Question: I know this exception has been discussed over and over again, but somehow I cant manage to solve the problem.
I've made an app(BeerOrNoBeer Drinkinggame) a while ago and published it on the Google Play Store, but after I've switched to a new Laptop I can't make it work properly.
The App launches into the Menu and even into the GameActivity and AboutActivity. But when I try to open the SendBeerBrandActivity or press the OnScreen Backbutton the App forcestops..
I would be incredibly grateful if somebody can help so I can finally make the long awaited update.
I have the entire Code on Github <URL>
This Function Opens the new Activity:
'''
public void sendbeer(){
Intent gosendbeer = new Intent("com.celticwolf.alex.SENDBRAND");
startActivity(gosendbeer);
}
'''
here is the Error Log after pressing the Button to launch "SendBeerBrand".
'''
06-18 23:04:39.945: I/dalvikvm-heap(545): Clamp target GC heap from 24.385MB to 24.000MB
06-18 23:04:39.965: D/dalvikvm(545): GC_FOR_ALLOC freed 970K, 7% free 22837K/24391K, paused 50ms
06-18 23:04:48.096: D/ActionBarSherlock(545): [dispatchOptionsItemSelected] item: Rate this App
06-18 23:04:48.096: D/ActionBarSherlock(545): [callbackOptionsItemSelected] item: Rate this App
06-18 23:04:48.146: D/ActionBarSherlock(545): [callbackOptionsItemSelected] returning true
06-18 23:04:48.146: D/ActionBarSherlock(545): [dispatchOptionsItemSelected] returning true
06-18 23:11:04.362: D/AndroidRuntime(545): Shutting down VM
06-18 23:11:04.362: W/dalvikvm(545): threadid=1: thread exiting with uncaught exception (group=0x409961f8)
06-18 23:11:04.476: E/AndroidRuntime(545): FATAL EXCEPTION: main
06-18 23:11:04.476: E/AndroidRuntime(545): java.lang.RuntimeException: Unable to instantiate activity ComponentInfo{com.celticwolf.alex/com.celticwolf.alex.Sendbrand}: java.lang.ClassNotFoundException: com.celticwolf.alex.Sendbrand
06-18 23:11:04.476: E/AndroidRuntime(545): at android.app.ActivityThread.performLaunchActivity(ActivityThread.java:1879)
06-18 23:11:04.476: E/AndroidRuntime(545): at android.app.ActivityThread.handleLaunchActivity(ActivityThread.java:1980)
06-18 23:11:04.476: E/AndroidRuntime(545): at android.app.ActivityThread.access$600(ActivityThread.java:122)
06-18 23:11:04.476: E/AndroidRuntime(545): at android.app.ActivityThread$H.handleMessage(ActivityThread.java:1146)
06-18 23:11:04.476: E/AndroidRuntime(545): at android.os.Handler.dispatchMessage(Handler.java:99)
06-18 23:11:04.476: E/AndroidRuntime(545): at android.os.Looper.loop(Looper.java:137)
06-18 23:11:04.476: E/AndroidRuntime(545): at android.app.ActivityThread.main(ActivityThread.java:4340)
06-18 23:11:04.476: E/AndroidRuntime(545): at java.lang.reflect.Method.invokeNative(Native Method)
06-18 23:11:04.476: E/AndroidRuntime(545): at java.lang.reflect.Method.invoke(Method.java:511)
06-18 23:11:04.476: E/AndroidRuntime(545): at com.android.internal.os.ZygoteInit$MethodAndArgsCaller.run(ZygoteInit.java:784)
06-18 23:11:04.476: E/AndroidRuntime(545): at com.android.internal.os.ZygoteInit.main(ZygoteInit.java:551)
06-18 23:11:04.476: E/AndroidRuntime(545): at dalvik.system.NativeStart.main(Native Method)
06-18 23:11:04.476: E/AndroidRuntime(545): Caused by: java.lang.ClassNotFoundException: com.celticwolf.alex.Sendbrand
06-18 23:11:04.476: E/AndroidRuntime(545): at dalvik.system.BaseDexClassLoader.findClass(BaseDexClassLoader.java:61)
06-18 23:11:04.476: E/AndroidRuntime(545): at java.lang.ClassLoader.loadClass(ClassLoader.java:501)
06-18 23:11:04.476: E/AndroidRuntime(545): at java.lang.ClassLoader.loadClass(ClassLoader.java:461)
06-18 23:11:04.476: E/AndroidRuntime(545): at android.app.Instrumentation.newActivity(Instrumentation.java:1023)
06-18 23:11:04.476: E/AndroidRuntime(545): at android.app.ActivityThread.performLaunchActivity(ActivityThread.java:1870)
06-18 23:11:04.476: E/AndroidRuntime(545): ... 11 more
'''
Here is the log after pressing the onScreen Back button on top right:
'''
06-19 13:51:43.743: D/ActionBarSherlock(281): [callbackPrepareOptionsMenu] returning true
06-19 13:51:43.743: W/KeyCharacterMap(281): No keyboard for id -1
06-19 13:51:43.743: W/KeyCharacterMap(281): Using default keymap: /system/usr/keychars/qwerty.kcm.bin
06-19 13:51:43.823: D/dalvikvm(281): GC_FOR_MALLOC freed 4847 objects / 237824 bytes in 58ms
06-19 13:51:43.833: E/Cursor(281): Finalizing a Cursor that has not been deactivated or closed. database = /data/data/com.celticwolf.alex/databases/sqlbeerlist.sqlite, table = null, query = SELECT _id, fakebrand FROM nobeers
06-19 13:51:43.833: E/Cursor(281): android.database.sqlite.DatabaseObjectNotClosedException: Application did not close the cursor or database object that was opened here
06-19 13:51:43.833: E/Cursor(281): at android.database.sqlite.SQLiteCursor.<init>(SQLiteCursor.java:210)
06-19 13:51:43.833: E/Cursor(281): at android.database.sqlite.SQLiteDirectCursorDriver.query(SQLiteDirectCursorDriver.java:53)
06-19 13:51:43.833: E/Cursor(281): at android.database.sqlite.SQLiteDatabase.rawQueryWithFactory(SQLiteDatabase.java:1345)
06-19 13:51:43.833: E/Cursor(281): at android.database.sqlite.SQLiteDatabase.rawQuery(SQLiteDatabase.java:1315)
06-19 13:51:43.833: E/Cursor(281): at com.celticwolf.alex.DataBaseHelper.getnobeers(DataBaseHelper.java:264)
06-19 13:51:43.833: E/Cursor(281): at com.celticwolf.alex.Game.getDatabase(Game.java:182)
06-19 13:51:43.833: E/Cursor(281): at com.celticwolf.alex.Game.onCreate(Game.java:94)
06-19 13:51:43.833: E/Cursor(281): at android.app.Instrumentation.callActivityOnCreate(Instrumentation.java:1047)
06-19 13:51:43.833: E/Cursor(281): at android.app.ActivityThread.performLaunchActivity(ActivityThread.java:2627)
06-19 13:51:43.833: E/Cursor(281): at android.app.ActivityThread.handleLaunchActivity(ActivityThread.java:2679)
06-19 13:51:43.833: E/Cursor(281): at android.app.ActivityThread.access$2300(ActivityThread.java:125)
06-19 13:51:43.833: E/Cursor(281): at android.app.ActivityThread$H.handleMessage(ActivityThread.java:2033)
06-19 13:51:43.833: E/Cursor(281): at android.os.Handler.dispatchMessage(Handler.java:99)
06-19 13:51:43.833: E/Cursor(281): at android.os.Looper.loop(Looper.java:123)
06-19 13:51:43.833: E/Cursor(281): at android.app.ActivityThread.main(ActivityThread.java:4627)
06-19 13:51:43.833: E/Cursor(281): at java.lang.reflect.Method.invokeNative(Native Method)
06-19 13:51:43.833: E/Cursor(281): at java.lang.reflect.Method.invoke(Method.java:521)
06-19 13:51:43.833: E/Cursor(281): at com.android.internal.os.ZygoteInit$MethodAndArgsCaller.run(ZygoteInit.java:868)
06-19 13:51:43.833: E/Cursor(281): at com.android.internal.os.ZygoteInit.main(ZygoteInit.java:626)
06-19 13:51:43.833: E/Cursor(281): at dalvik.system.NativeStart.main(Native Method)
06-19 13:51:43.833: I/dalvikvm(281): Could not find method com.actionbarsherlock.internal.view.menu.ActionMenuItemView.onHoverEvent, referenced from method com.actionbarsherlock.internal.view.menu.ActionMenuItemView.dispatchHoverEvent
06-19 13:51:43.833: W/dalvikvm(281): VFY: unable to resolve virtual method 6350: Lcom/actionbarsherlock/internal/view/menu/ActionMenuItemView;.onHoverEvent (Landroid/view/MotionEvent;)Z
06-19 13:51:43.833: D/dalvikvm(281): VFY: replacing opcode 0x6e at 0x0006
06-19 13:51:43.833: D/dalvikvm(281): VFY: dead code 0x0009-0009 in Lcom/actionbarsherlock/internal/view/menu/ActionMenuItemView;.dispatchHoverEvent (Landroid/view/MotionEvent;)Z
06-19 13:51:43.853: E/Cursor(281): Finalizing a Cursor that has not been deactivated or closed. database = /data/data/com.celticwolf.alex/databases/sqlbeerlist.sqlite, table = null, query = SELECT _id, nobeercountry FROM nobeers
06-19 13:51:43.853: E/Cursor(281): android.database.sqlite.DatabaseObjectNotClosedException: Application did not close the cursor or database object that was opened here
06-19 13:51:43.853: E/Cursor(281): at android.database.sqlite.SQLiteCursor.<init>(SQLiteCursor.java:210)
06-19 13:51:43.853: E/Cursor(281): at android.database.sqlite.SQLiteDirectCursorDriver.query(SQLiteDirectCursorDriver.java:53)
06-19 13:51:43.853: E/Cursor(281): at android.database.sqlite.SQLiteDatabase.rawQueryWithFactory(SQLiteDatabase.java:1345)
06-19 13:51:43.853: E/Cursor(281): at android.database.sqlite.SQLiteDatabase.rawQuery(SQLiteDatabase.java:1315)
06-19 13:51:43.853: E/Cursor(281): at com.celticwolf.alex.DataBaseHelper.getnobeercountries(DataBaseHelper.java:284)
06-19 13:51:43.853: E/Cursor(281): at com.celticwolf.alex.Game.getDatabase(Game.java:181)
06-19 13:51:43.853: E/Cursor(281): at com.celticwolf.alex.Game.onCreate(Game.java:94)
06-19 13:51:43.853: E/Cursor(281): at android.app.Instrumentation.callActivityOnCreate(Instrumentation.java:1047)
06-19 13:51:43.853: E/Cursor(281): at android.app.ActivityThread.performLaunchActivity(ActivityThread.java:2627)
06-19 13:51:43.853: E/Cursor(281): at android.app.ActivityThread.handleLaunchActivity(ActivityThread.java:2679)
06-19 13:51:43.853: E/Cursor(281): at android.app.ActivityThread.access$2300(ActivityThread.java:125)
06-19 13:51:43.853: E/Cursor(281): at android.app.ActivityThread$H.handleMessage(ActivityThread.java:2033)
06-19 13:51:43.853: E/Cursor(281): at android.os.Handler.dispatchMessage(Handler.java:99)
06-19 13:51:43.853: E/Cursor(281): at android.os.Looper.loop(Looper.java:123)
06-19 13:51:43.853: E/Cursor(281): at android.app.ActivityThread.main(ActivityThread.java:4627)
06-19 13:51:43.853: E/Cursor(281): at java.lang.reflect.Method.invokeNative(Native Method)
06-19 13:51:43.853: E/Cursor(281): at java.lang.reflect.Method.invoke(Method.java:521)
06-19 13:51:43.853: E/Cursor(281): at com.android.internal.os.ZygoteInit$MethodAndArgsCaller.run(ZygoteInit.java:868)
06-19 13:51:43.853: E/Cursor(281): at com.android.internal.os.ZygoteInit.main(ZygoteInit.java:626)
06-19 13:51:43.853: E/Cursor(281): at dalvik.system.NativeStart.main(Native Method)
06-19 13:51:43.853: I/dalvikvm(281): Could not find method android.widget.LinearLayout.onPopulateAccessibilityEvent, referenced from method com.actionbarsherlock.internal.view.menu.ActionMenuItemView.onPopulateAccessibilityEvent
06-19 13:51:43.853: W/dalvikvm(281): VFY: unable to resolve virtual method 4886: Landroid/widget/LinearLayout;.onPopulateAccessibilityEvent (Landroid/view/accessibility/AccessibilityEvent;)V
06-19 13:51:43.853: D/dalvikvm(281): VFY: replacing opcode 0x6f at 0x0006
06-19 13:51:43.873: E/Cursor(281): Finalizing a Cursor that has not been deactivated or closed. database = /data/data/com.celticwolf.alex/databases/sqlbeerlist.sqlite, table = null, query = SELECT _id, country FROM beers
06-19 13:51:43.873: E/Cursor(281): android.database.sqlite.DatabaseObjectNotClosedException: Application did not close the cursor or database object that was opened here
06-19 13:51:43.873: E/Cursor(281): at android.database.sqlite.SQLiteCursor.<init>(SQLiteCursor.java:210)
06-19 13:51:43.873: E/Cursor(281): at android.database.sqlite.SQLiteDirectCursorDriver.query(SQLiteDirectCursorDriver.java:53)
06-19 13:51:43.873: E/Cursor(281): at android.database.sqlite.SQLiteDatabase.rawQueryWithFactory(SQLiteDatabase.java:1345)
06-19 13:51:43.873: E/Cursor(281): at android.database.sqlite.SQLiteDatabase.rawQuery(SQLiteDatabase.java:1315)
06-19 13:51:43.873: E/Cursor(281): at com.celticwolf.alex.DataBaseHelper.getcountries(DataBaseHelper.java:241)
06-19 13:51:43.873: E/Cursor(281): at com.celticwolf.alex.Game.getDatabase(Game.java:180)
06-19 13:51:43.873: E/Cursor(281): at com.celticwolf.alex.Game.onCreate(Game.java:94)
06-19 13:51:43.873: E/Cursor(281): at android.app.Instrumentation.callActivityOnCreate(Instrumentation.java:1047)
06-19 13:51:43.873: E/Cursor(281): at android.app.ActivityThread.performLaunchActivity(ActivityThread.java:2627)
06-19 13:51:43.873: E/Cursor(281): at android.app.ActivityThread.handleLaunchActivity(ActivityThread.java:2679)
06-19 13:51:43.873: E/Cursor(281): at android.app.ActivityThread.access$2300(ActivityThread.java:125)
06-19 13:51:43.873: E/Cursor(281): at android.app.ActivityThread$H.handleMessage(ActivityThread.java:2033)
06-19 13:51:43.873: E/Cursor(281): at android.os.Handler.dispatchMessage(Handler.java:99)
06-19 13:51:43.873: E/Cursor(281): at android.os.Looper.loop(Looper.java:123)
06-19 13:51:43.873: E/Cursor(281): at android.app.ActivityThread.main(ActivityThread.java:4627)
06-19 13:51:43.873: E/Cursor(281): at java.lang.reflect.Method.invokeNative(Native Method)
06-19 13:51:43.873: E/Cursor(281): at java.lang.reflect.Method.invoke(Method.java:521)
06-19 13:51:43.873: E/Cursor(281): at com.android.internal.os.ZygoteInit$MethodAndArgsCaller.run(ZygoteInit.java:868)
06-19 13:51:43.873: E/Cursor(281): at com.android.internal.os.ZygoteInit.main(ZygoteInit.java:626)
06-19 13:51:43.873: E/Cursor(281): at dalvik.system.NativeStart.main(Native Method)
06-19 13:51:43.883: D/dalvikvm(281): DexOpt: couldn't find static field
06-19 13:51:43.883: W/dalvikvm(281): VFY: unable to resolve static field 5640 (ROOT) in Ljava/util/Locale;
06-19 13:51:43.883: D/dalvikvm(281): VFY: replacing opcode 0x62 at 0x0012
06-19 13:51:43.883: D/dalvikvm(281): VFY: dead code 0x0014-001a in Lcom/actionbarsherlock/internal/widget/CapitalizingButton;.setTextCompat (Ljava/lang/CharSequence;)V
06-19 13:51:43.903: E/Cursor(281): Finalizing a Cursor that has not been deactivated or closed. database = /data/data/com.celticwolf.alex/databases/sqlbeerlist.sqlite, table = null, query = SELECT _id, brand FROM beers
06-19 13:51:43.903: E/Cursor(281): android.database.sqlite.DatabaseObjectNotClosedException: Application did not close the cursor or database object that was opened here
06-19 13:51:43.903: E/Cursor(281): at android.database.sqlite.SQLiteCursor.<init>(SQLiteCursor.java:210)
06-19 13:51:43.903: E/Cursor(281): at android.database.sqlite.SQLiteDirectCursorDriver.query(SQLiteDirectCursorDriver.java:53)
06-19 13:51:43.903: E/Cursor(281): at android.database.sqlite.SQLiteDatabase.rawQueryWithFactory(SQLiteDatabase.java:1345)
06-19 13:51:43.903: E/Cursor(281): at android.database.sqlite.SQLiteDatabase.rawQuery(SQLiteDatabase.java:1315)
06-19 13:51:43.903: E/Cursor(281): at com.celticwolf.alex.DataBaseHelper.getbeers(DataBaseHelper.java:221)
06-19 13:51:43.903: E/Cursor(281): at com.celticwolf.alex.Game.getDatabase(Game.java:179)
06-19 13:51:43.903: E/Cursor(281): at com.celticwolf.alex.Game.onCreate(Game.java:94)
06-19 13:51:43.903: E/Cursor(281): at android.app.Instrumentation.callActivityOnCreate(Instrumentation.java:1047)
06-19 13:51:43.903: E/Cursor(281): at android.app.ActivityThread.performLaunchActivity(ActivityThread.java:2627)
06-19 13:51:43.903: E/Cursor(281): at android.app.ActivityThread.handleLaunchActivity(ActivityThread.java:2679)
06-19 13:51:43.903: E/Cursor(281): at android.app.ActivityThread.access$2300(ActivityThread.java:125)
06-19 13:51:43.903: E/Cursor(281): at android.app.ActivityThread$H.handleMessage(ActivityThread.java:2033)
06-19 13:51:43.903: E/Cursor(281): at android.os.Handler.dispatchMessage(Handler.java:99)
06-19 13:51:43.903: E/Cursor(281): at android.os.Looper.loop(Looper.java:123)
06-19 13:51:43.903: E/Cursor(281): at android.app.ActivityThread.main(ActivityThread.java:4627)
06-19 13:51:43.903: E/Cursor(281): at java.lang.reflect.Method.invokeNative(Native Method)
06-19 13:51:43.903: E/Cursor(281): at java.lang.reflect.Method.invoke(Method.java:521)
06-19 13:51:43.903: E/Cursor(281): at com.android.internal.os.ZygoteInit$MethodAndArgsCaller.run(ZygoteInit.java:868)
06-19 13:51:43.903: E/Cursor(281): at com.android.internal.os.ZygoteInit.main(ZygoteInit.java:626)
06-19 13:51:43.903: E/Cursor(281): at dalvik.system.NativeStart.main(Native Method)
06-19 13:51:44.043: D/dalvikvm(281): GC_EXTERNAL_ALLOC freed 2324 objects / 192104 bytes in 61ms
06-19 13:51:45.233: D/ActionBarSherlock(281): [dispatchStop]
06-19 13:51:46.733: D/ActionBarSherlock(281): [callbackOptionsItemSelected] item: null
06-19 13:51:46.733: D/AndroidRuntime(281): Shutting down VM
06-19 13:51:46.733: W/dalvikvm(281): threadid=1: thread exiting with uncaught exception (group=0x4001d800)
06-19 13:51:46.743: E/AndroidRuntime(281): FATAL EXCEPTION: main
06-19 13:51:46.743: E/AndroidRuntime(281): android.content.ActivityNotFoundException: Unable to find explicit activity class {com.celticwolf.alex/com.actionbarsherlock.view.Menu}; have you declared this activity in your AndroidManifest.xml?
06-19 13:51:46.743: E/AndroidRuntime(281): at android.app.Instrumentation.checkStartActivityResult(Instrumentation.java:1404)
06-19 13:51:46.743: E/AndroidRuntime(281): at android.app.Instrumentation.execStartActivity(Instrumentation.java:1378)
06-19 13:51:46.743: E/AndroidRuntime(281): at android.app.Activity.startActivityForResult(Activity.java:2817)
06-19 13:51:46.743: E/AndroidRuntime(281): at android.app.Activity.startActivity(Activity.java:2923)
06-19 13:51:46.743: E/AndroidRuntime(281): at com.celticwolf.alex.Game.onOptionsItemSelected(Game.java:679)
06-19 13:51:46.743: E/AndroidRuntime(281): at com.actionbarsherlock.app.SherlockActivity.onMenuItemSelected(SherlockActivity.java:208)
06-19 13:51:46.743: E/AndroidRuntime(281): at com.actionbarsherlock.ActionBarSherlock.callbackOptionsItemSelected(ActionBarSherlock.java:603)
06-19 13:51:46.743: E/AndroidRuntime(281): at com.actionbarsherlock.internal.ActionBarSherlockCompat.onMenuItemSelected(ActionBarSherlockCompat.java:600)
06-19 13:51:46.743: E/AndroidRuntime(281): at com.actionbarsherlock.internal.widget.ActionBarView$3.onClick(ActionBarView.java:163)
06-19 13:51:46.743: E/AndroidRuntime(281): at android.view.View.performClick(View.java:2408)
06-19 13:51:46.743: E/AndroidRuntime(281): at android.view.View$PerformClick.run(View.java:8816)
06-19 13:51:46.743: E/AndroidRuntime(281): at android.os.Handler.handleCallback(Handler.java:587)
06-19 13:51:46.743: E/AndroidRuntime(281): at android.os.Handler.dispatchMessage(Handler.java:92)
06-19 13:51:46.743: E/AndroidRuntime(281): at android.os.Looper.loop(Looper.java:123)
06-19 13:51:46.743: E/AndroidRuntime(281): at android.app.ActivityThread.main(ActivityThread.java:4627)
06-19 13:51:46.743: E/AndroidRuntime(281): at java.lang.reflect.Method.invokeNative(Native Method)
06-19 13:51:46.743: E/AndroidRuntime(281): at java.lang.reflect.Method.invoke(Method.java:521)
06-19 13:51:46.743: E/AndroidRuntime(281): at com.android.internal.os.ZygoteInit$MethodAndArgsCaller.run(ZygoteInit.java:868)
06-19 13:51:46.743: E/AndroidRuntime(281): at com.android.internal.os.ZygoteInit.main(ZygoteInit.java:626)
06-19 13:51:46.743: E/AndroidRuntime(281): at dalvik.system.NativeStart.main(Native Method)
06-19 13:51:49.624: I/Process(281): Sending signal. PID: 281 SIG: 9
'''
Edit 1:
@CommonsWare, I've already adjusted the "Orders & Export" portion. There sems to be another problem...
Edit 2:
I am using JDK Version 1.7.0_09

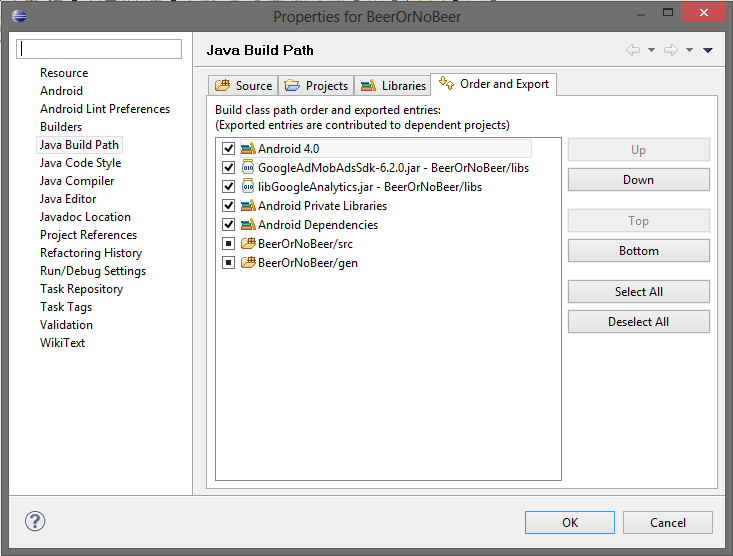
Answer: Do you see the difference?
'''
<activity
android:name=".Sendbrand"
<activity
android:name=".SendBrand"
'''
The second one is of course the correct one. Cheers!